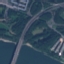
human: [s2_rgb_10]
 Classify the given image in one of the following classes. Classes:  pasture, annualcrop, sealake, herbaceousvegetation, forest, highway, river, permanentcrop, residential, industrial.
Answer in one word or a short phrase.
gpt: Highway